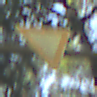
Verkehrszeichen: VorfahrtGewaehren
Umgebung: Outdoor, Nature
Tageszeit: Midday
Wetter: Clear
Licht: Natural
Jahreszeit: NotSpecified
Kontrast: LowContrast